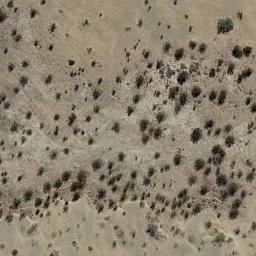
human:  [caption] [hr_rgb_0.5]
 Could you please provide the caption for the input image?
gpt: The chaparral is consist of some bushes on the desert .

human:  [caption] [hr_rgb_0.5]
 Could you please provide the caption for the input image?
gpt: Some disconnected chaparrals grow in the desert .

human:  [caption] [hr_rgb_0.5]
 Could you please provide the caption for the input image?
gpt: Chaparral is densely distributed in the sand from the middle to sparsely around .

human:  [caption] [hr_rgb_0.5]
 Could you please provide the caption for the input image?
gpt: There are two trees in this desert .

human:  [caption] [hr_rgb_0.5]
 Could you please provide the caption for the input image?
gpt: The chaparral is thicker on the right than on the left .